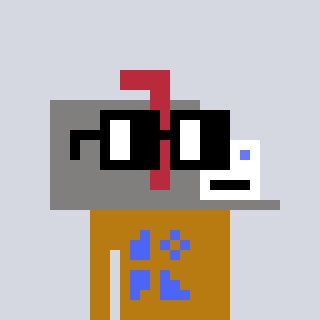
a pixel art character with square black glasses, a mailbox-shaped head and a gold-colored body on a cool background